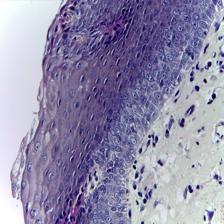
Diagnosis: Normal